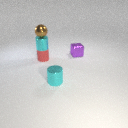
small red rubber cylinder behind small cyan metal cylinder